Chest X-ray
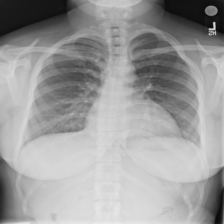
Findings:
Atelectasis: negative
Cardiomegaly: negative
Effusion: negative
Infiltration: negative
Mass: negative
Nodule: negative
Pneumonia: negative
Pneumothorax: negative
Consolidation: negative
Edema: negative
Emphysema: negative
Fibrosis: negative
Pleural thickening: negative
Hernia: negative